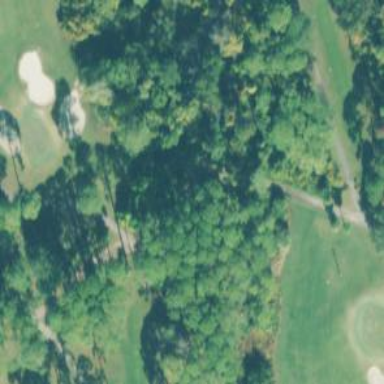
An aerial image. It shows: Service road used as golf cart path.